Question: Coupon code used?
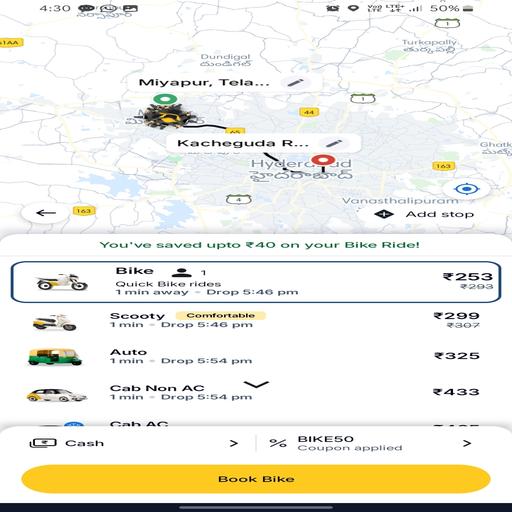
Answer: BIKE50